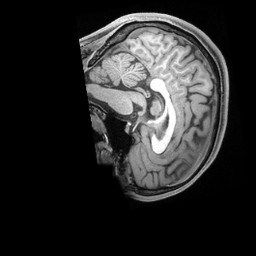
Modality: T1w
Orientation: sagittal
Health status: healthy
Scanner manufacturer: siemens
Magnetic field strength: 3 T
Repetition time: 2.4 s
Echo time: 0.00201 s